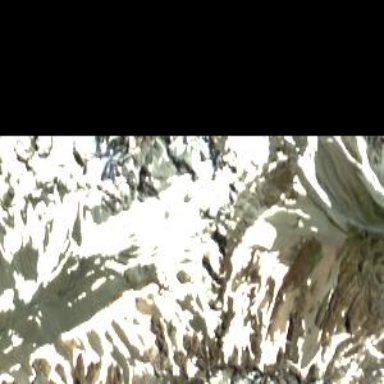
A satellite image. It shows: Stunning view of glacier.